Aerial crown-view tile of a tropical tree (Barro Colorado Island, Panama), acquired 20241112:
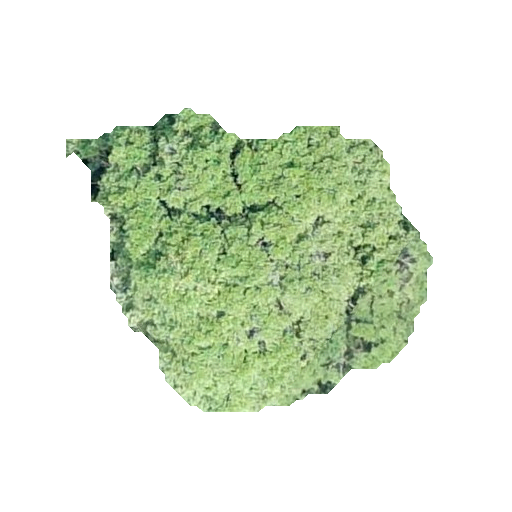
Species: Alseis blackiana
GBIF accepted scientific name: Alseis blackiana
Crown area: 117.901 m²